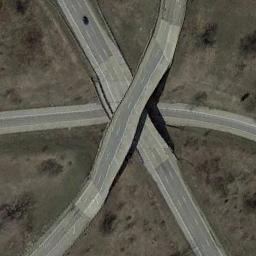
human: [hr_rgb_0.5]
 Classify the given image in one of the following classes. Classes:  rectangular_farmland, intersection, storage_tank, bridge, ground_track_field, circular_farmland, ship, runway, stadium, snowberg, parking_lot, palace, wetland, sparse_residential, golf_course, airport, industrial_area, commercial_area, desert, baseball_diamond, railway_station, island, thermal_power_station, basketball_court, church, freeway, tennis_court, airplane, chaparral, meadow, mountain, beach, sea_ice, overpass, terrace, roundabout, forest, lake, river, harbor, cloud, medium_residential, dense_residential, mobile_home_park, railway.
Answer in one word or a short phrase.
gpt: overpass